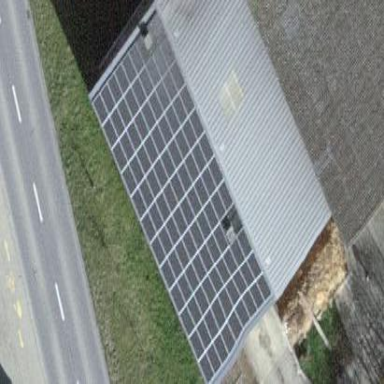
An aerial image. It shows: Solar power generator utilizing photovoltaic technology with solar photovoltaic panels.